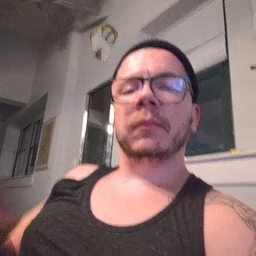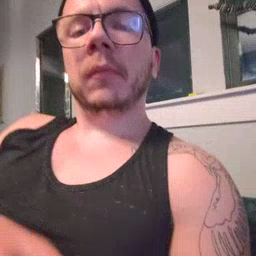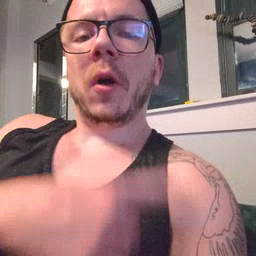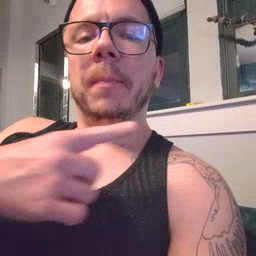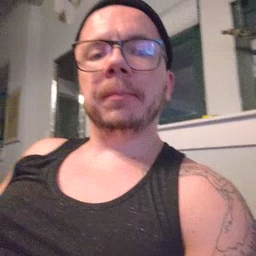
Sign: arm